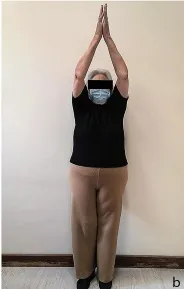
Clinical evaluation at 2 years' follow-up. Complete and symmetrical range of motion in abduction (a, b).
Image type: medical_photograph (skin_photograph)